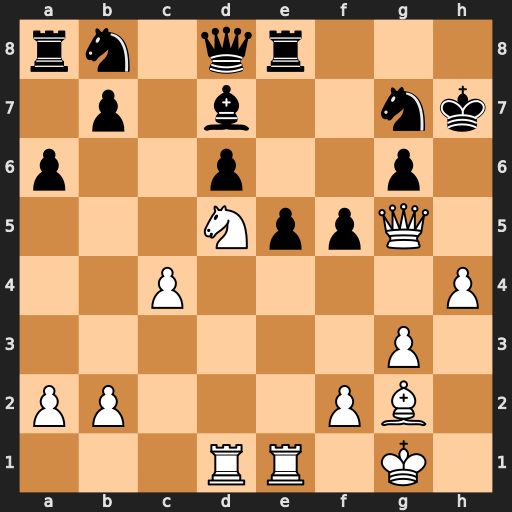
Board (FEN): rn1qr3/1p1b2nk/p2p2p1/3NppQ1/2P4P/6P1/PP3PB1/3RR1K1
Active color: w
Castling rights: -
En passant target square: -
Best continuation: Nf6+ Qxf6 Qxf6